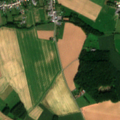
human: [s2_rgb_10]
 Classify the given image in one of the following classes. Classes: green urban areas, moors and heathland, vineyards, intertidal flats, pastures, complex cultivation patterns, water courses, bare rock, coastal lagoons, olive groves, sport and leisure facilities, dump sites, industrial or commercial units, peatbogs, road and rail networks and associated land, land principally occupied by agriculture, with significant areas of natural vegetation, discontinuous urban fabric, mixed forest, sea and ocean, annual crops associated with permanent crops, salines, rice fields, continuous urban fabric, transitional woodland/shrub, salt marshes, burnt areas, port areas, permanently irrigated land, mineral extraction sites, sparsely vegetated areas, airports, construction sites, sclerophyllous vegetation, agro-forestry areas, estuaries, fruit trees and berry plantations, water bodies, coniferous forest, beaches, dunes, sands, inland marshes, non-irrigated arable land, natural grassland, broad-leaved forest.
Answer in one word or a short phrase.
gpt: discontinuous urban fabric, non-irrigated arable land, pastures, complex cultivation patterns, broad-leaved forest